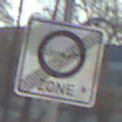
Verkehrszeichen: EndeUmweltzone
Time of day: MorningAfternoon
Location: Outdoor (Suburban)
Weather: PartlyCloudy
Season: NotSpecified
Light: Natural